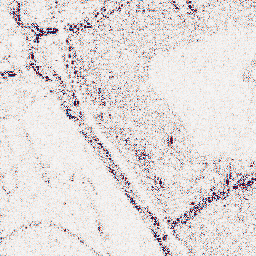
Category: wavelet
Decomposition family: wavelet_reverse_biorthogonal
Decomposition parameters: wavelet: rbio5.5
level: 1
Upsampling method: quartic
Upsampling parameters: scale: 8
Upsampling scale: 8